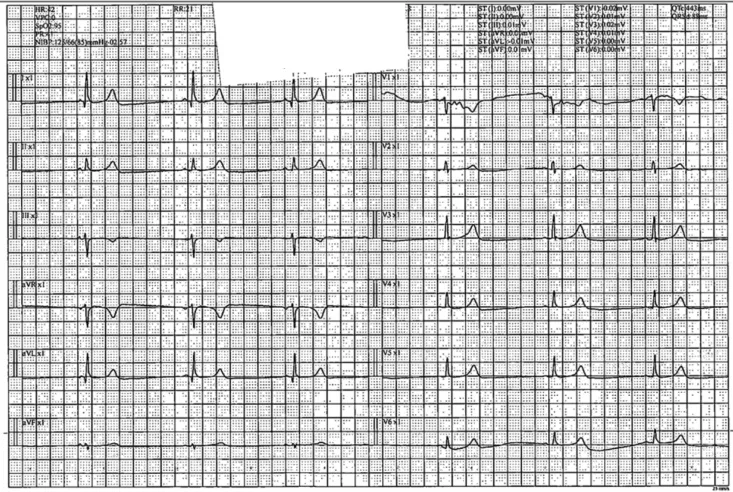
Electrocardiogram for patient case #2 few days after starting Remdesivir therapy.
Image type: electrography (ekg)